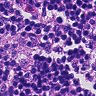
Metastatic tissue present: no